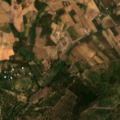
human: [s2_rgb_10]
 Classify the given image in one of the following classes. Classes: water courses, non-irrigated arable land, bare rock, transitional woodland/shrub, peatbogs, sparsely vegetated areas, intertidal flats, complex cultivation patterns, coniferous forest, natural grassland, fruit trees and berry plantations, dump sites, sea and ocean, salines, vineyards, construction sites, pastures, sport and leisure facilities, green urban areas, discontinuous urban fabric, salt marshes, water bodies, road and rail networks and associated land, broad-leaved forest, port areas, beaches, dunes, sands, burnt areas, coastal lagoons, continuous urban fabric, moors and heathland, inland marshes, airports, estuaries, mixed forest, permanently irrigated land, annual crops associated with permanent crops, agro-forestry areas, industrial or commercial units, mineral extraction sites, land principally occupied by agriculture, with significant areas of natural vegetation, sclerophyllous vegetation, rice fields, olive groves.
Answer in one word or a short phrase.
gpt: continuous urban fabric